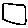
Label: square